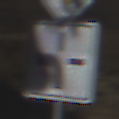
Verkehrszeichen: VerlaufVorfahrtsstrasse1
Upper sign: Vorfahrtsstrasse
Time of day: MorningAfternoon
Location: Outdoor (Nature)
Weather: PartlyCloudy
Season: NotSpecified
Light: Natural